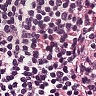
Metastatic tissue present: no